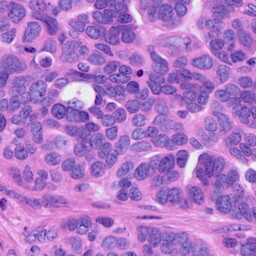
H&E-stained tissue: Ovarian